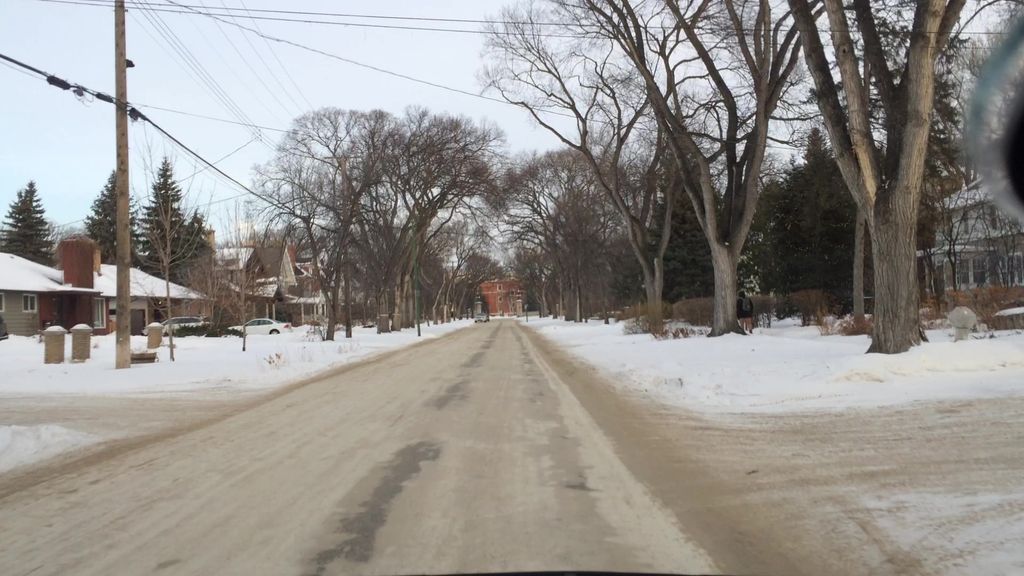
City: winnipeg